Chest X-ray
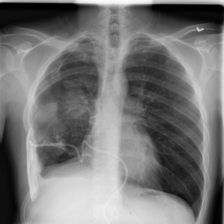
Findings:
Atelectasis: negative
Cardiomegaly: negative
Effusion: negative
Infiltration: negative
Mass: negative
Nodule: negative
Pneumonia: negative
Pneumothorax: negative
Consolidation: negative
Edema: negative
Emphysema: negative
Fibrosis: negative
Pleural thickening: negative
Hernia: negative